Aerial crown-view tile of a tropical tree (Barro Colorado Island, Panama), acquired 20250818:
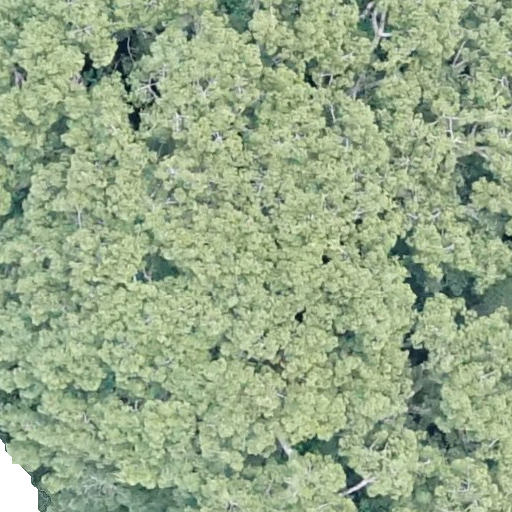
Species: Ceiba pentandra
GBIF accepted scientific name: Ceiba pentandra
Crown area: 909.358 m²